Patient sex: F
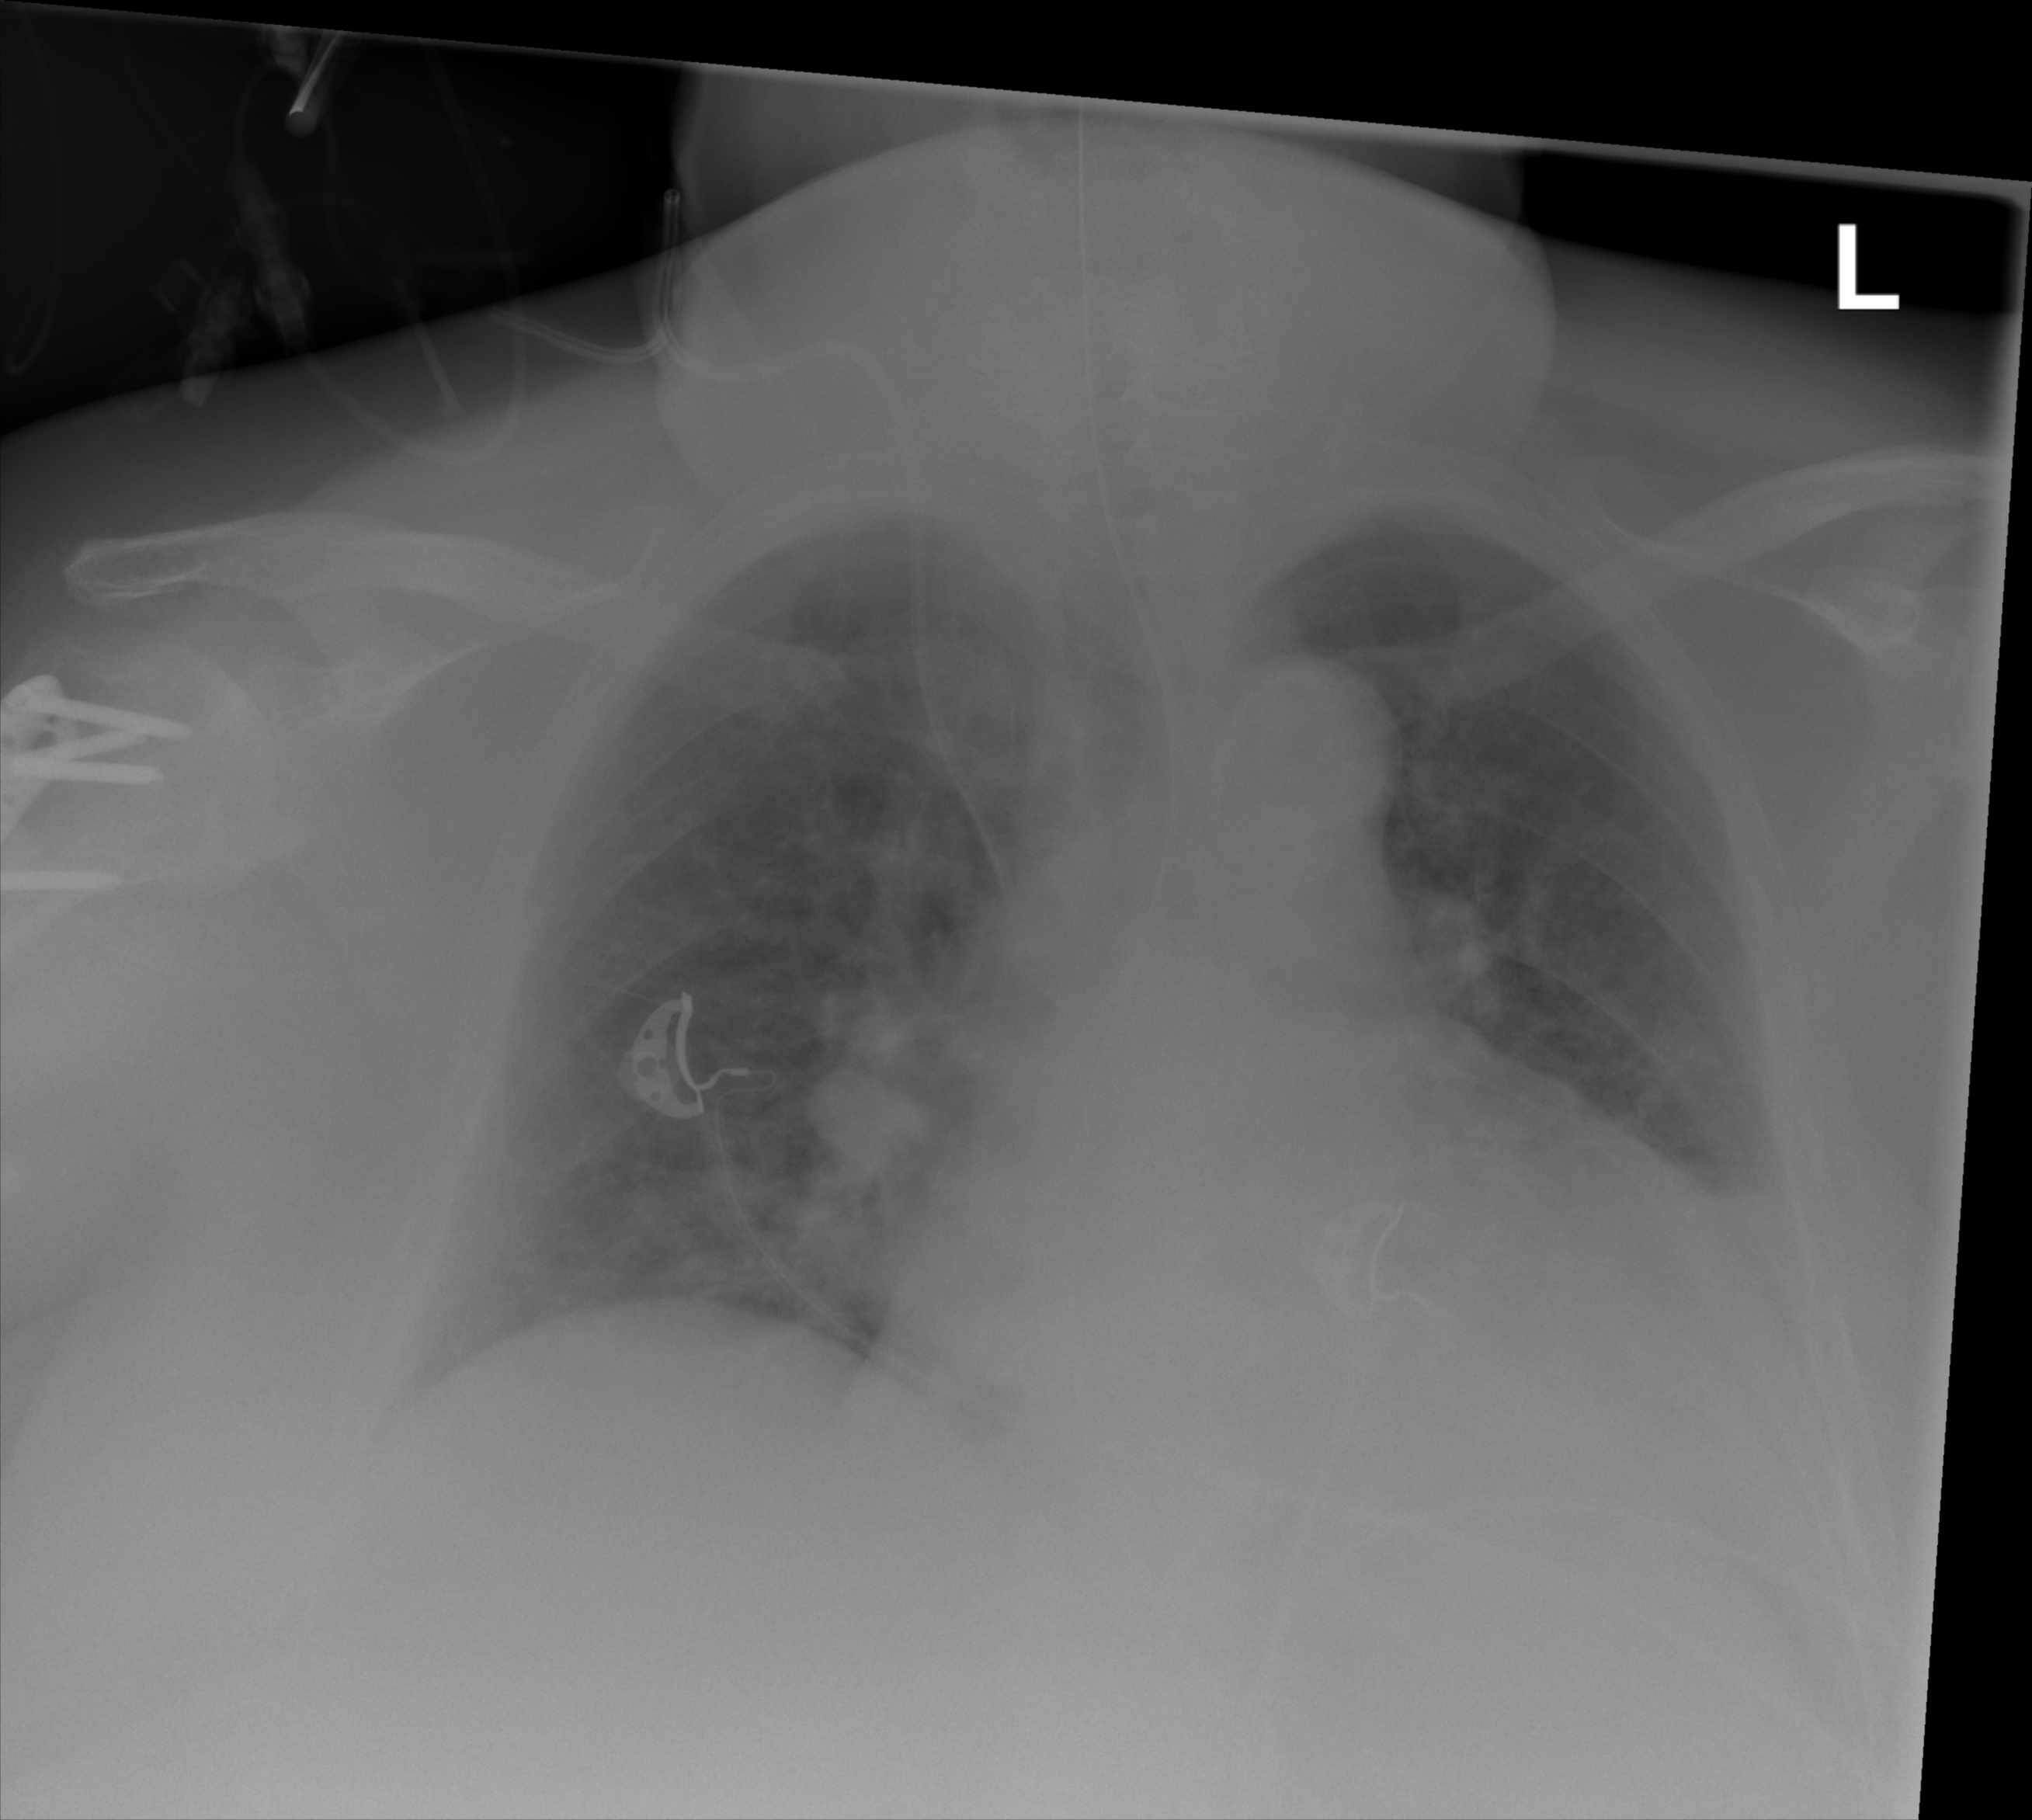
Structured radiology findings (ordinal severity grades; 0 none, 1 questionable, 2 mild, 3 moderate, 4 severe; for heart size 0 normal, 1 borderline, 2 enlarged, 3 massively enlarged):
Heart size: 2
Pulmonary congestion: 2
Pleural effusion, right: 0
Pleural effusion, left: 2
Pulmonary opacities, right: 2
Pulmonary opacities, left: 2
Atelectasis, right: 2
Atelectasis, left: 2